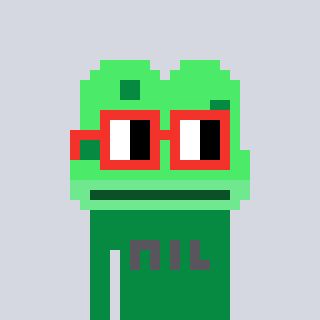
a pixel art character with square red glasses, a frog-shaped head and a green-colored body on a cool background